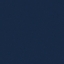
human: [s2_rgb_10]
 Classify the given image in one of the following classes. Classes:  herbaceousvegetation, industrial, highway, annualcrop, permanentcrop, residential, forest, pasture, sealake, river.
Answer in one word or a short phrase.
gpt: SeaLake